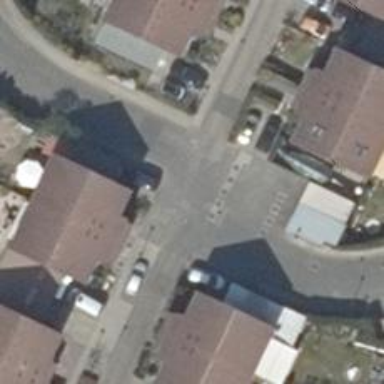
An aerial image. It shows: Living street.